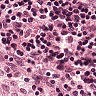
Metastatic tissue present: no